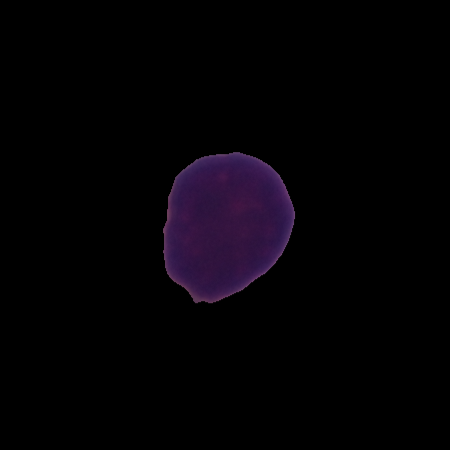
Label: healthy